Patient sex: M
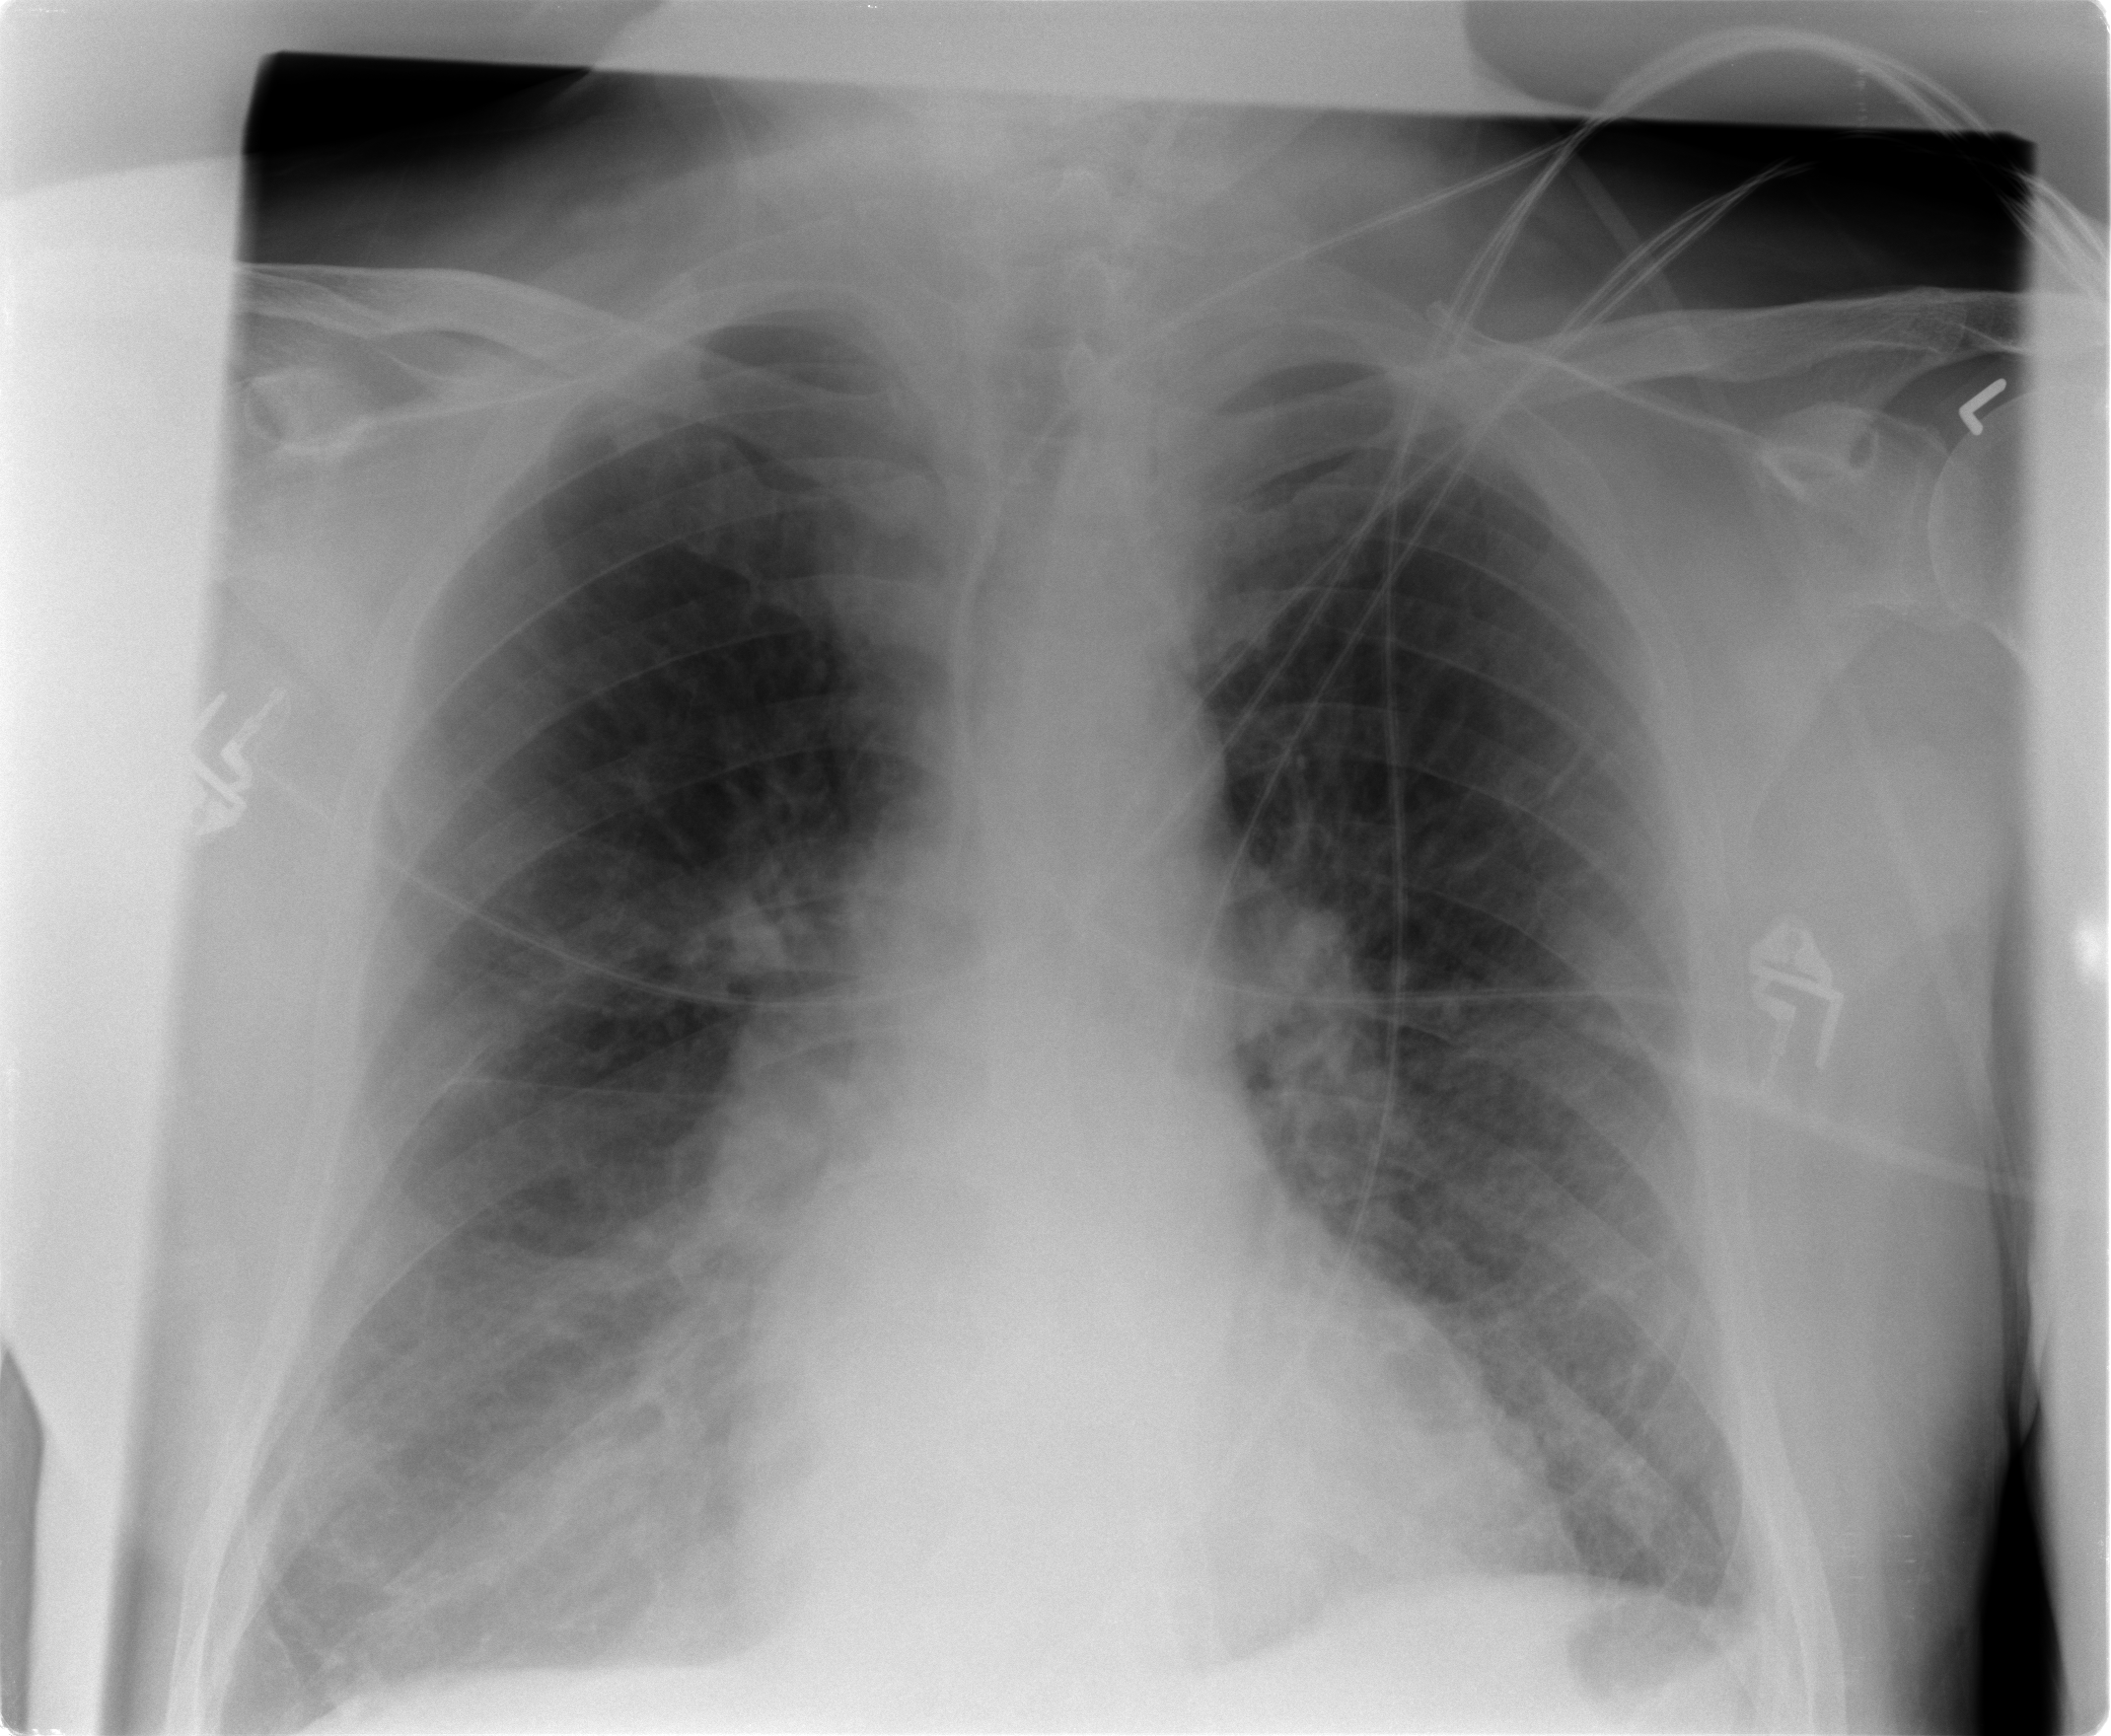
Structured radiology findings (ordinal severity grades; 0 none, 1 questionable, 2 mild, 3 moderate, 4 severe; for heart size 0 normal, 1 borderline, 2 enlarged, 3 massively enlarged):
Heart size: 1
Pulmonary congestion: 3
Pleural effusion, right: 0
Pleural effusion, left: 2
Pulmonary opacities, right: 1
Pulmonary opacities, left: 2
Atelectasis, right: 2
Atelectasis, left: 2